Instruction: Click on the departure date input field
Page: home
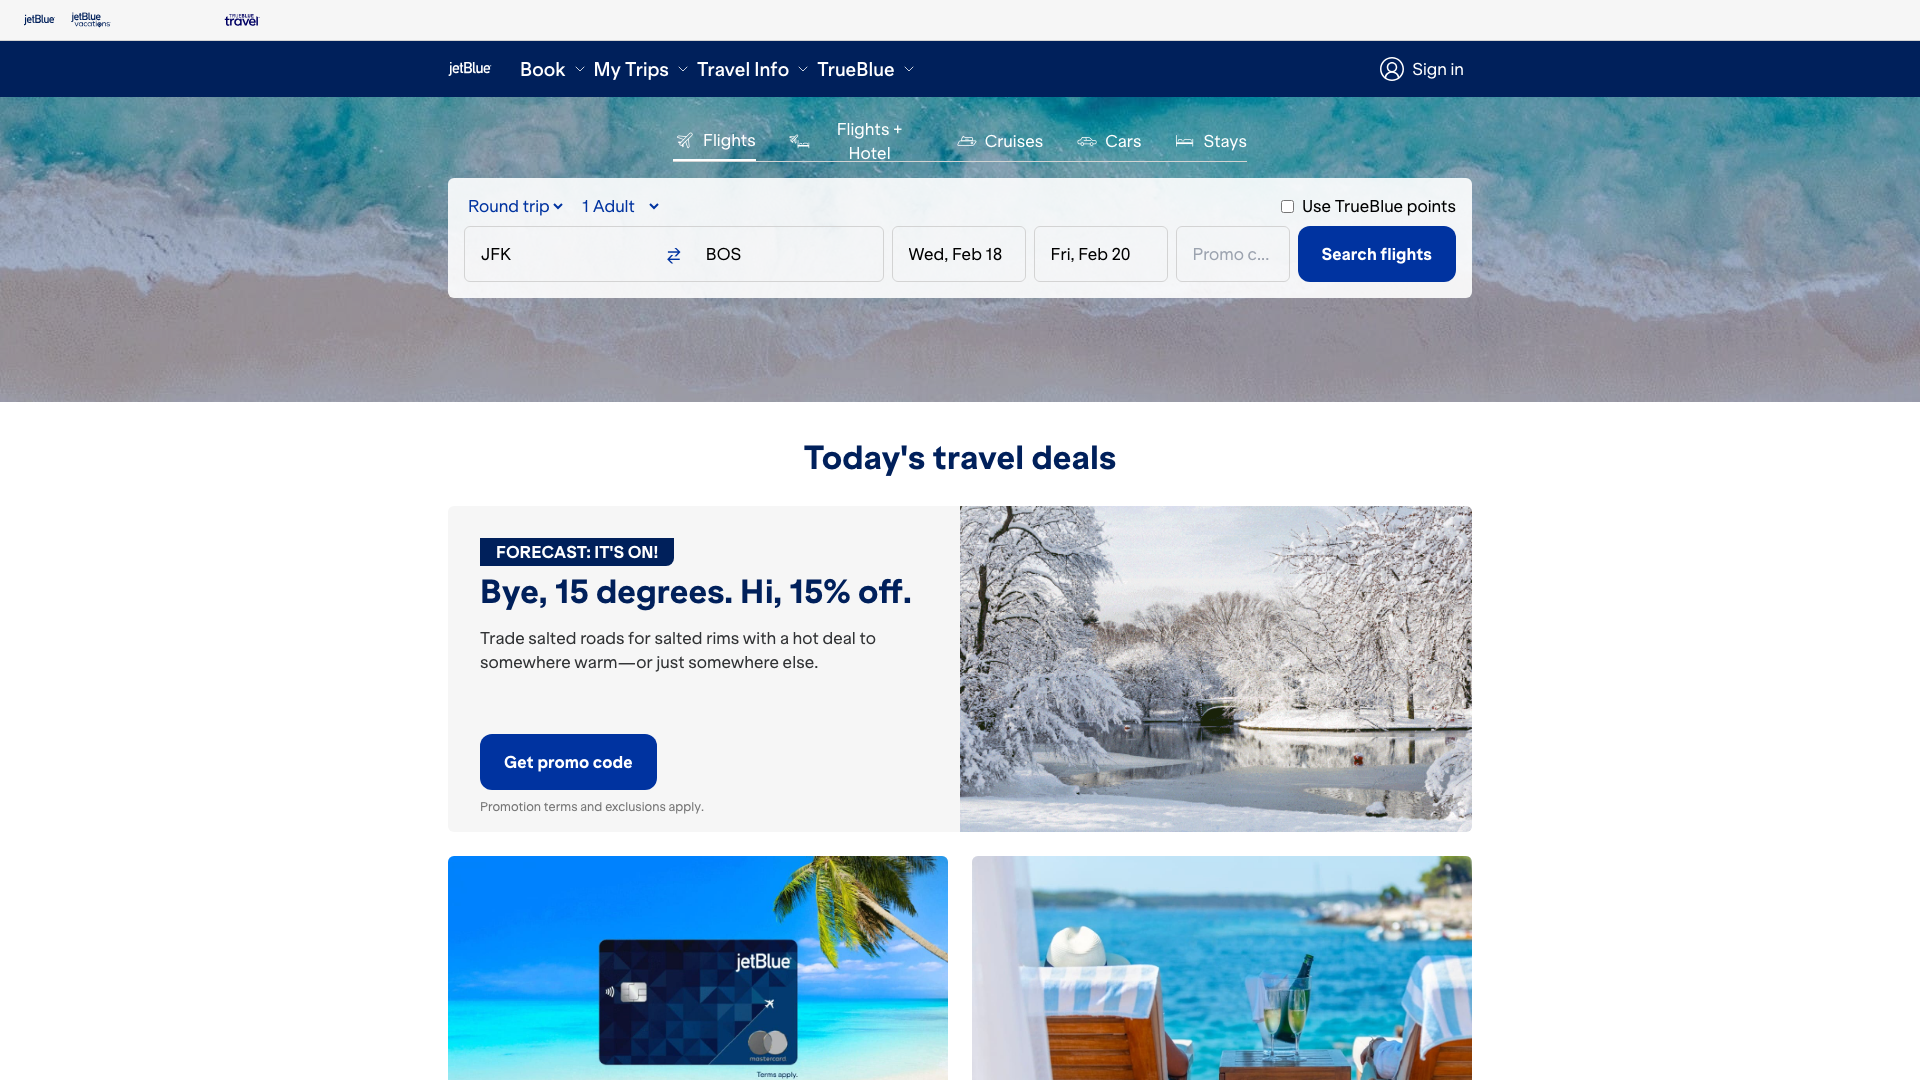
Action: click